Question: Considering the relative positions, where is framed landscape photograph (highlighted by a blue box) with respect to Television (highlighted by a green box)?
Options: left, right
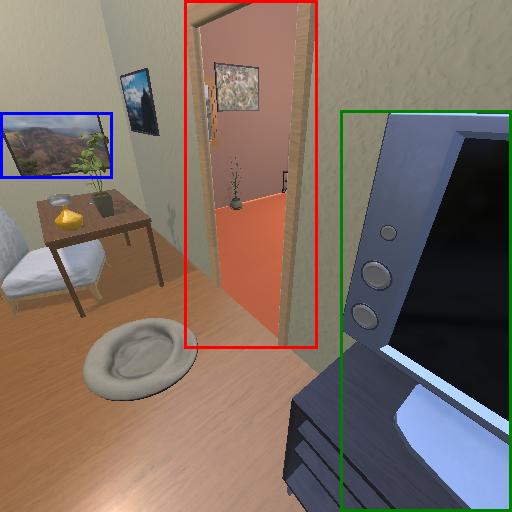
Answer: left